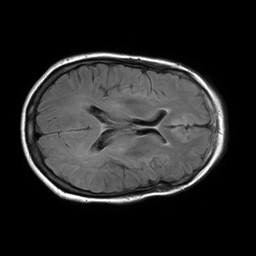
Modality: FLAIR
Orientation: axial
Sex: female
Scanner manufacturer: philips
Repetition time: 11 s
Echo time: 0.125 s